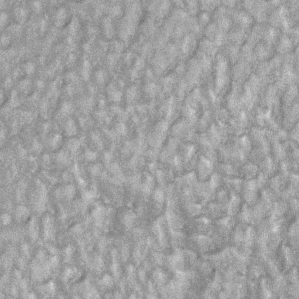
Label: frost